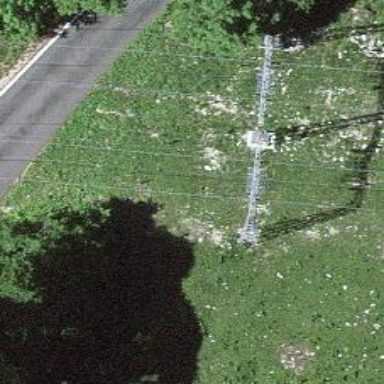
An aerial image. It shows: Pylon for aerialway.